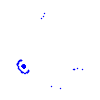
Particle: kaon